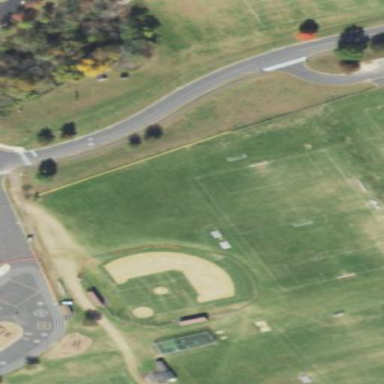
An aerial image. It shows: Soccer pitch designated for leisure and sports activities.